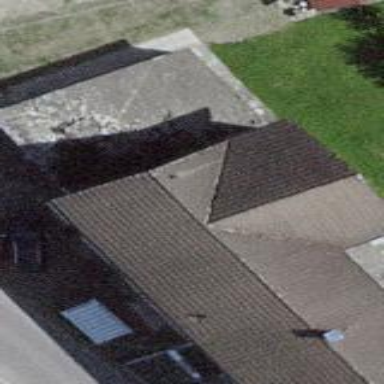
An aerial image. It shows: Garage building.